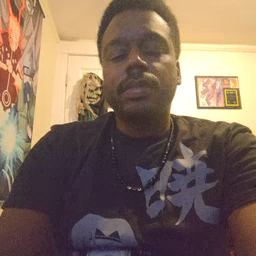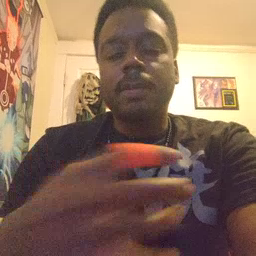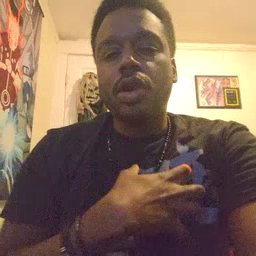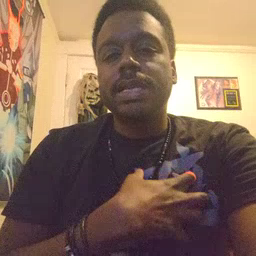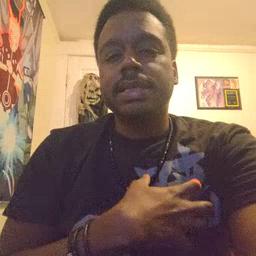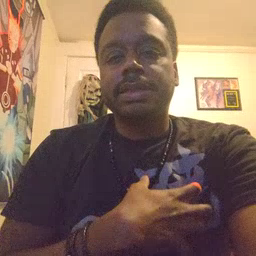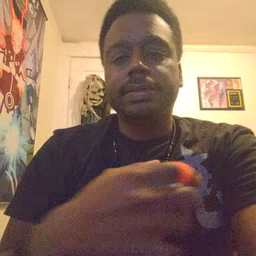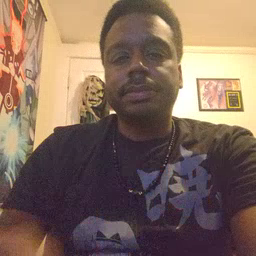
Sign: police